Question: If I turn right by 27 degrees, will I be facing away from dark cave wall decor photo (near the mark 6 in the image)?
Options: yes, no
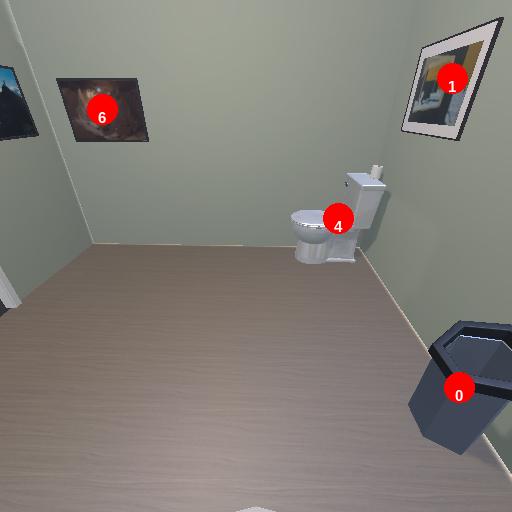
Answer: yes